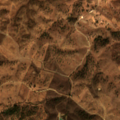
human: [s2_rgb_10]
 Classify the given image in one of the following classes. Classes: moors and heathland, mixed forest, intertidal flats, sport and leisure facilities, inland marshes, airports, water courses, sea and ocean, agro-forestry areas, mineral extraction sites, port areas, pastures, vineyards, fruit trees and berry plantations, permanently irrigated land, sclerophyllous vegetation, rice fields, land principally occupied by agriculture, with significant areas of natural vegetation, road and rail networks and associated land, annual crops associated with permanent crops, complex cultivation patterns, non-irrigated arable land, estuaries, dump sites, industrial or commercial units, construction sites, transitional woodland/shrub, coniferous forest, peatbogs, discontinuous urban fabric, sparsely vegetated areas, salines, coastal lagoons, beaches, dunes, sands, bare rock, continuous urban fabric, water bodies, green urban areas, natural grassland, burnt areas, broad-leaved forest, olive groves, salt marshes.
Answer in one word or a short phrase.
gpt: agro-forestry areas, broad-leaved forest, transitional woodland/shrub